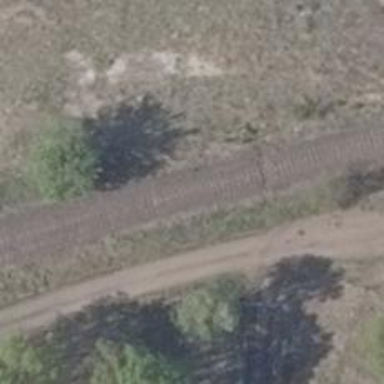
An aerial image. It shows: Railway switch.